Question: I need to use Google Maps API and for that i am trying to get SHA1 figerprint key. I have seen many tutorials but couldn't get the desired result. Here is what i am getting:

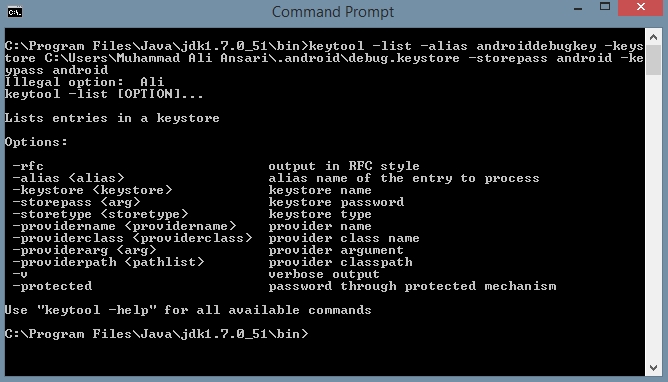
Answer: try putting your path C:\Users...blablabla...debug.keystore. in double quotes
'''
keytool -list -v -keystore "C:\Users\Muhammad Ali Ansari\.android\debug.keystore"
'''